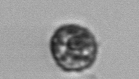
Label: Dinophyceae